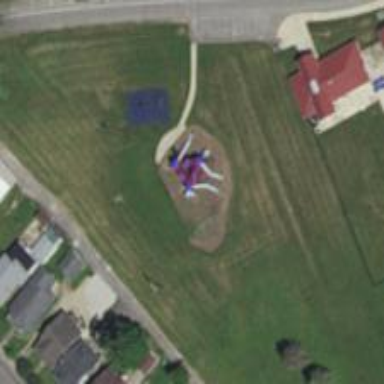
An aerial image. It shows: Playground designed with playground theme on leisure land.